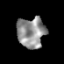
Tissue: prostate
Cell type: Myeloid cells
Senescence score: 0.3163
Nuclear area (px): 831
Mean DAPI intensity: 145.309